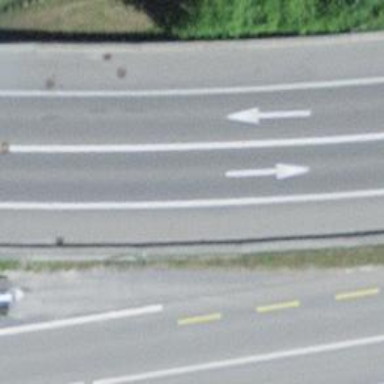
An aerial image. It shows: Asphalt road classified as trunk highway.